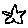
Label: star